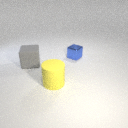
large yellow rubber cylinder in front of small blue metal cube